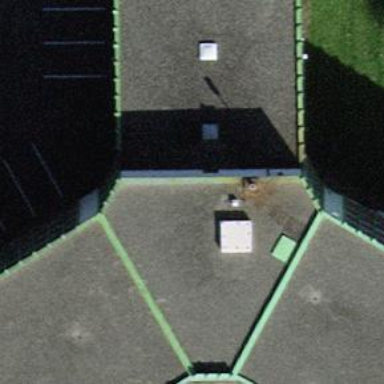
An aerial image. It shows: Commercial building.